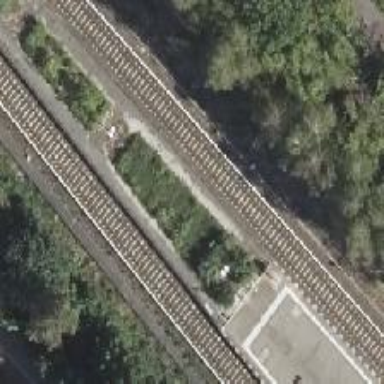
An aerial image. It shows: Railway signal.